Question: I am using <URL> in my project. To get an instance of the MiniProfiler, i have to use the following:
'''
var profiler = MiniProfiler.Current;
'''
This profiler object is what I want AutoFac to pass to every MiniProfiler Type when I create a class. Example I did the following:
'''
var profiler = MiniProfiler.Current;
builder.RegisterInstance(profiler);
'''
and in my controller I use the following way:
'''
public ListingsController(IDataFetcher DataFetcher, ILog log, MiniProfiler profiler)
{
_DataFetcher = DataFetcher;
_log = log;
_profiler = profiler;
}
'''
The thing is the profiler instance can be null and I get the following server error when i run the code.
'''
Value cannot be null.
'''
See image:
What needs to be done so that I can use Autofac with Miniprofiler? Or am I registering the object to the concreteType correctly?
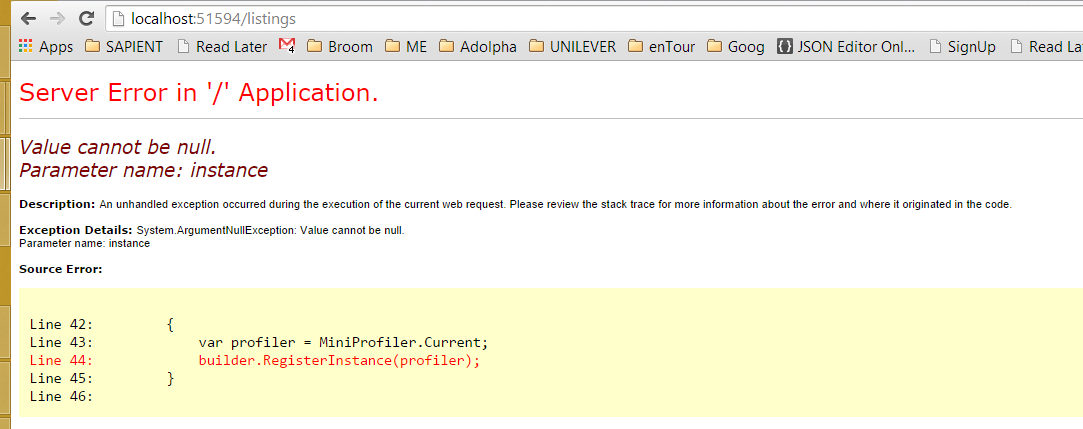
Answer: Try registering a lambda so it's always the current instance instead of one specific instance.
'''
builder.Register(
c => MiniProfiler.Current)
.As<MiniProfiler>();
'''